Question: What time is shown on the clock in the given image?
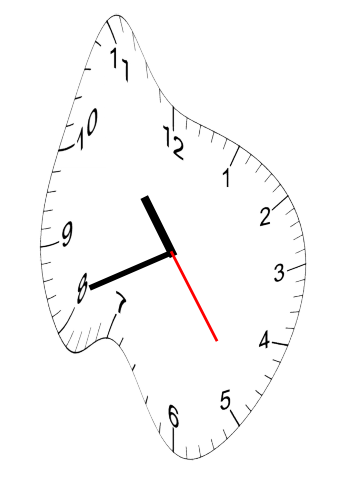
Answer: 10:41:24